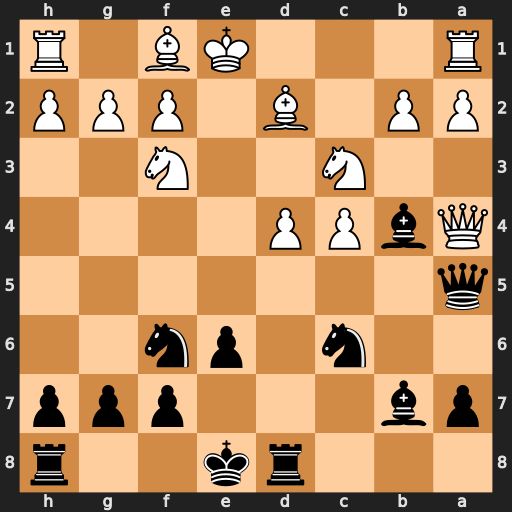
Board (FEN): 3rk2r/pb3ppp/2n1pn2/q7/QbPP4/2N2N2/PP1B1PPP/R3KB1R
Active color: b
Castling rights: KQk
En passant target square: -
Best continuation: Bxc3 Qxa5 Bxa5